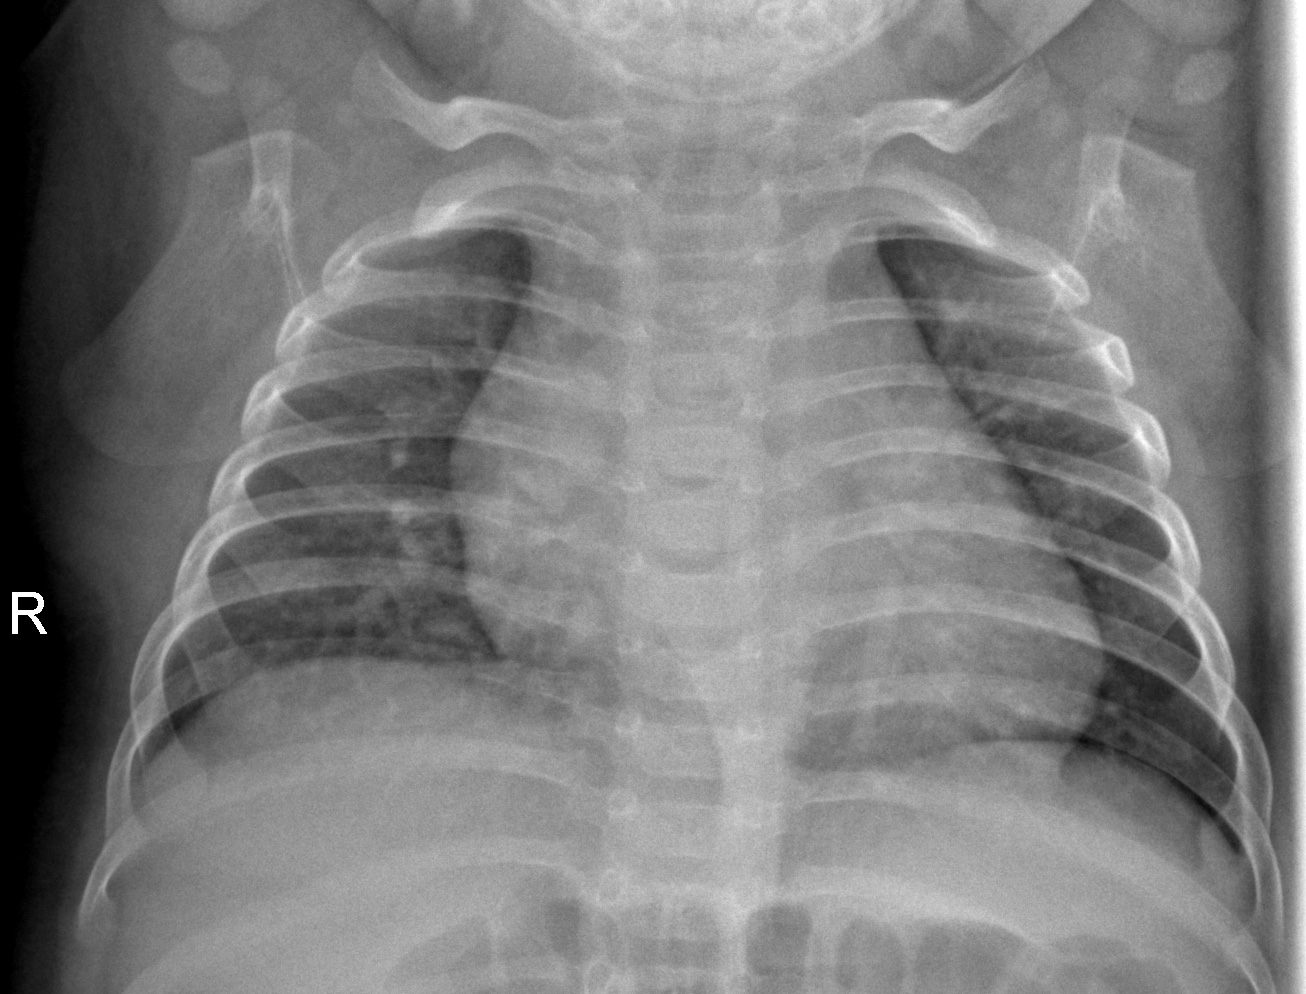
Diagnosis: NORMAL